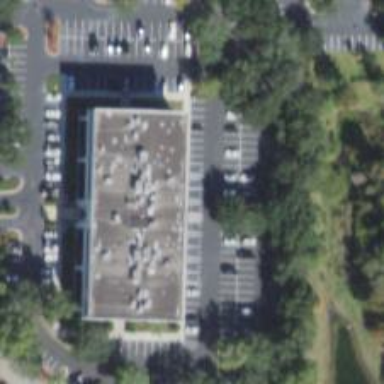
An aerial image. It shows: Parking space is available.